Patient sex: M
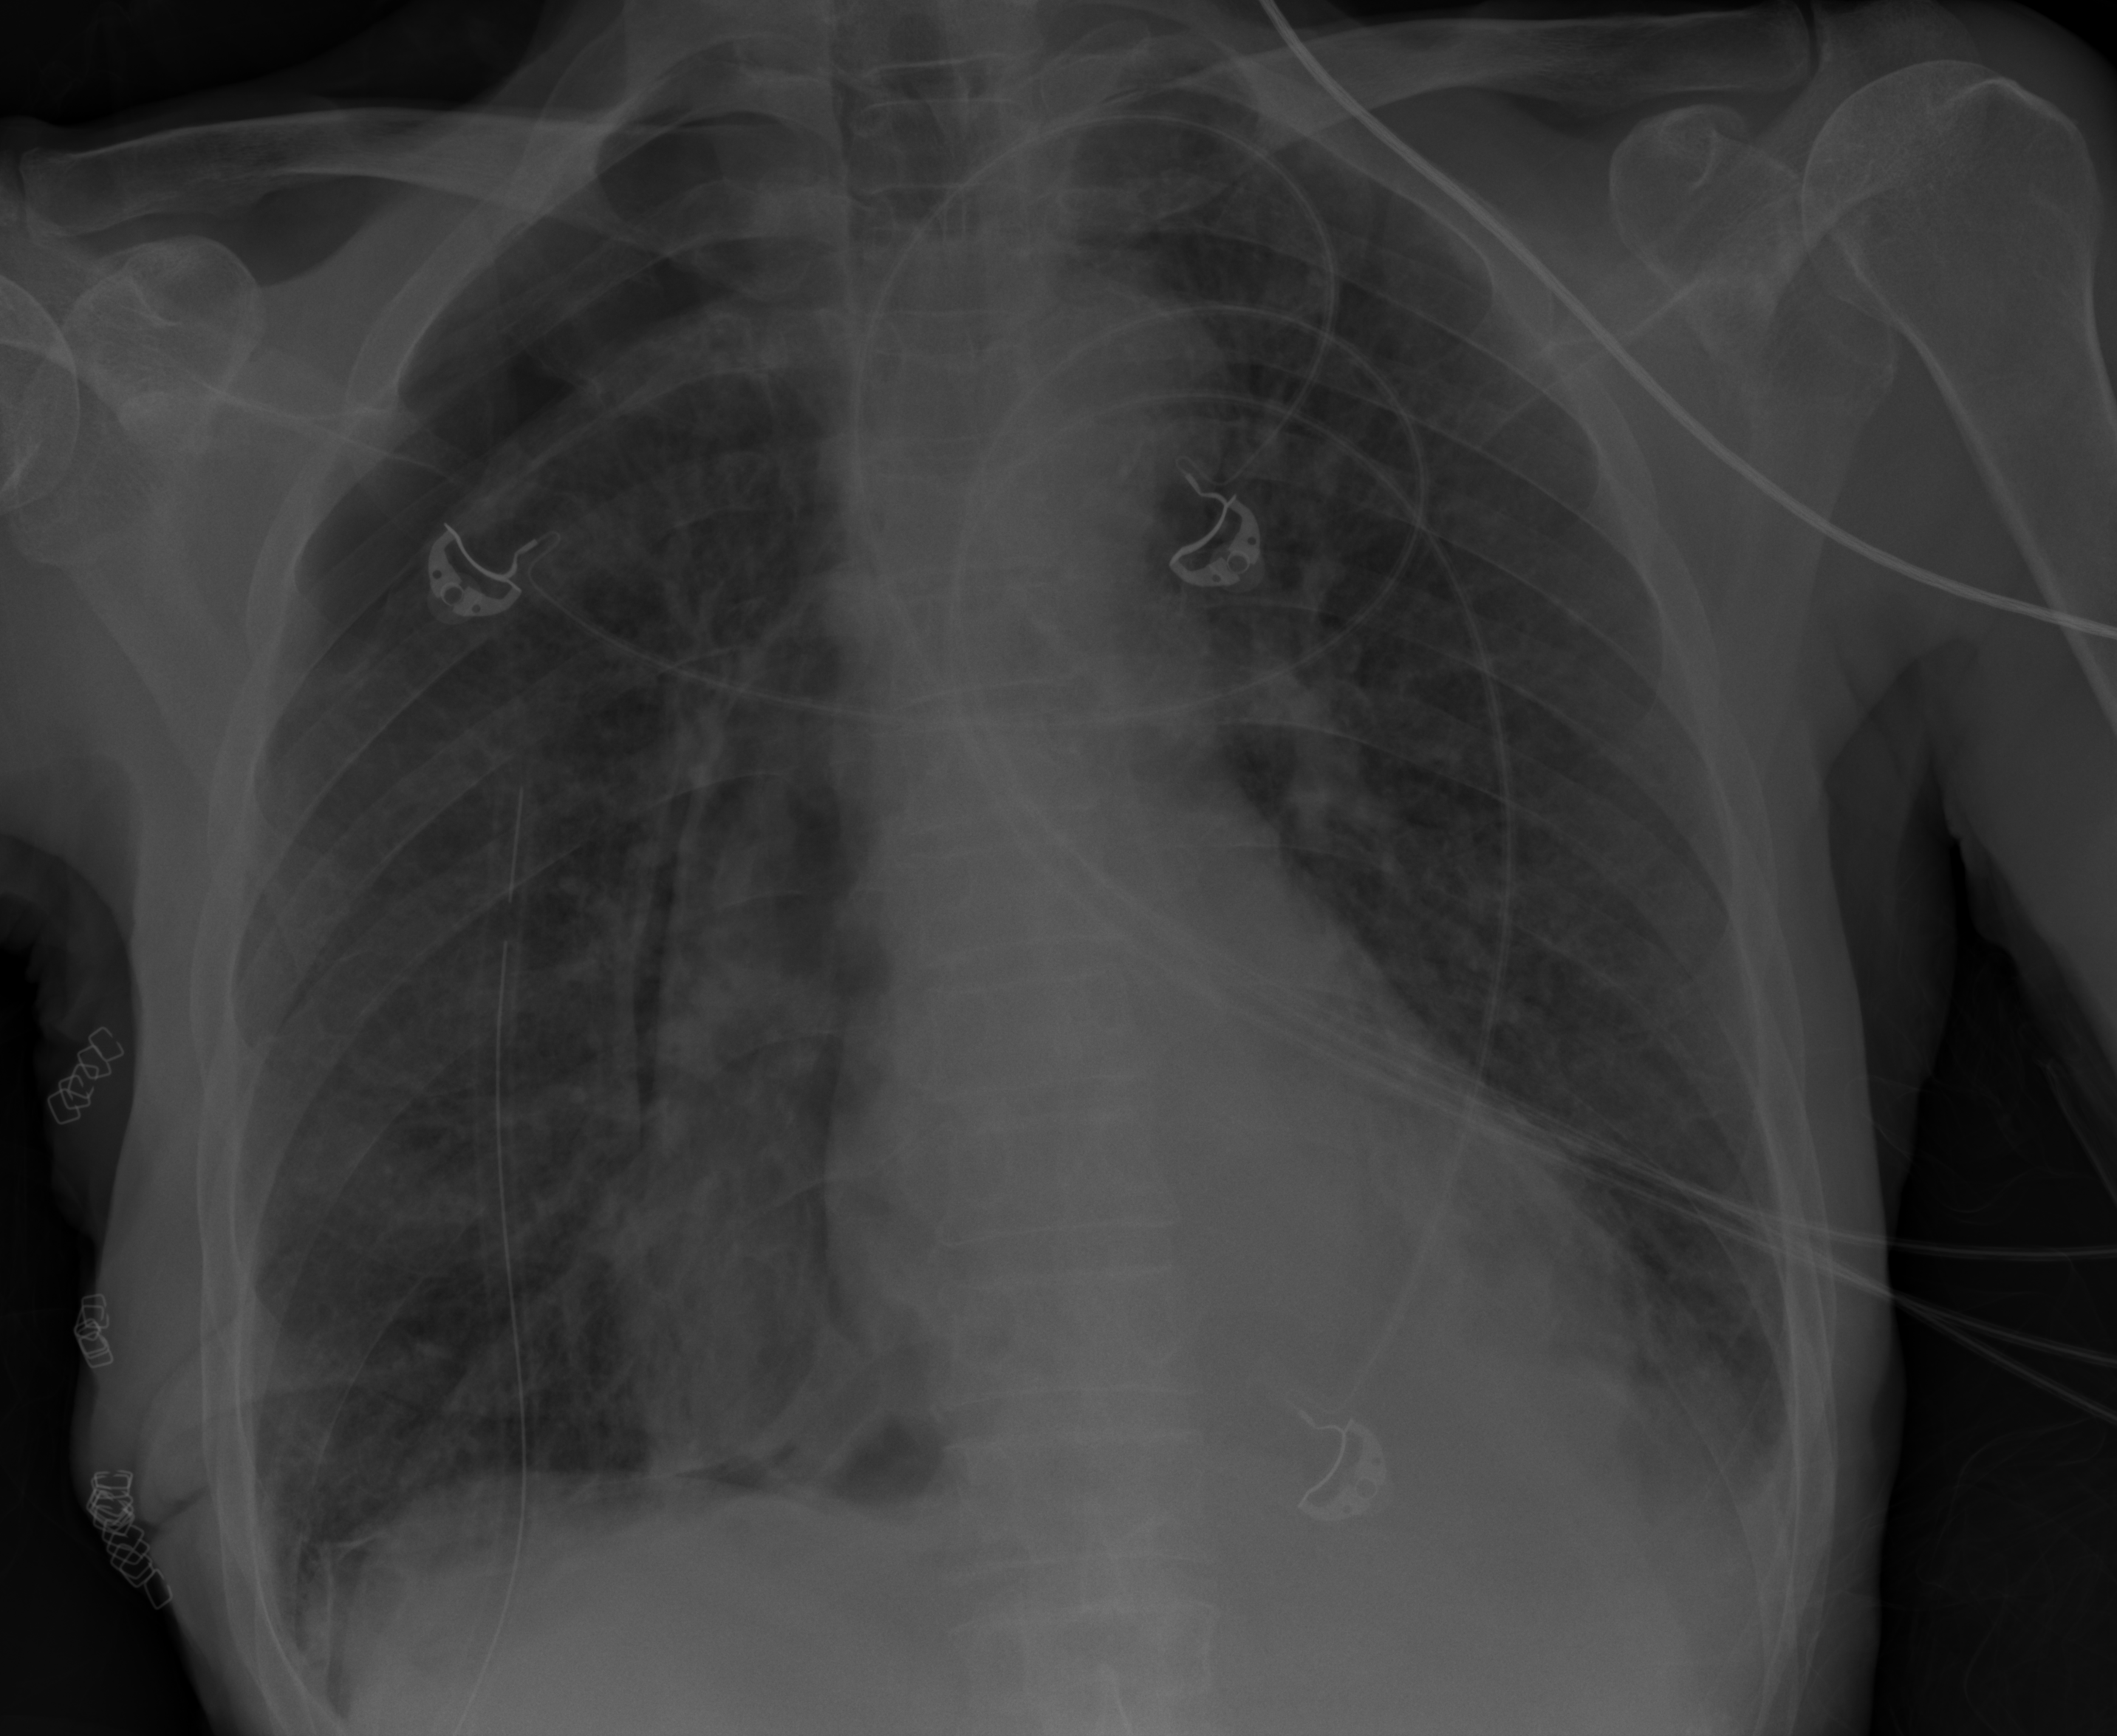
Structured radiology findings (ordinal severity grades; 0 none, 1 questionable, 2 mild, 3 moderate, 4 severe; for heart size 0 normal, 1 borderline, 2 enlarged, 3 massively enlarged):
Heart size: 2
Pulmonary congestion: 0
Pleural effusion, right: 2
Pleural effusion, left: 2
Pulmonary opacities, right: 2
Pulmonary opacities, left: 2
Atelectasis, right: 2
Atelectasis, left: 2